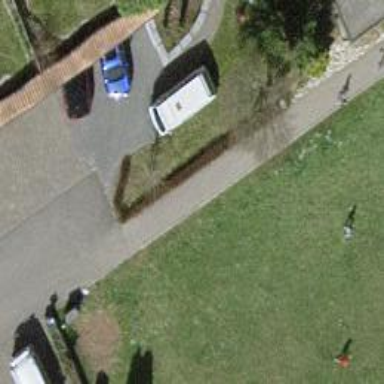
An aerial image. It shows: Footway with grass paver surface.